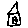
Label: house